Field crop: maize
Growth stage: 1
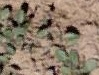
Species: convolvulus